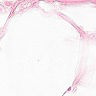
Metastatic tissue present: no